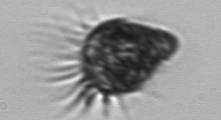
Label: Strombidium_morphotype2